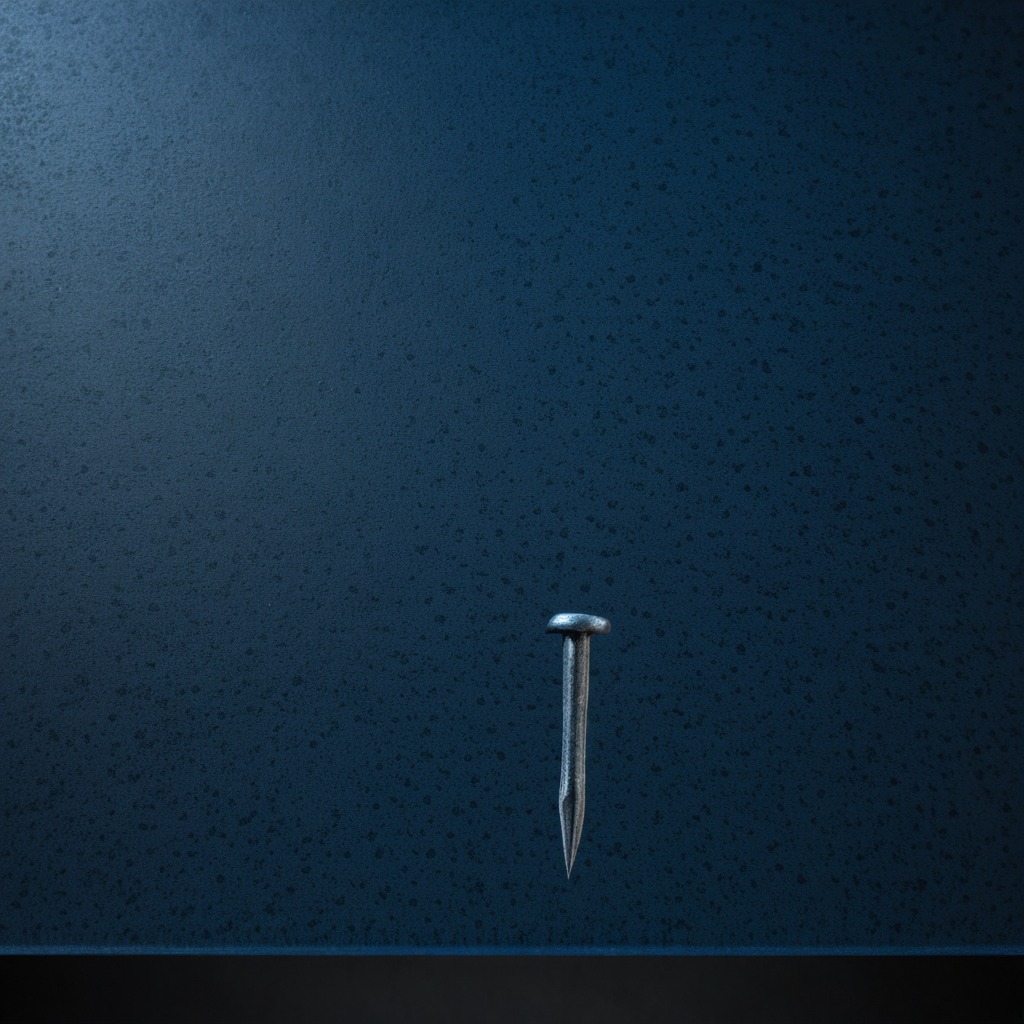
An iron nail is lying on a clean granite tabletop covered with a blue rubber mat inside a workshop at night dim ambient light soft shadows worn but beneath the mat